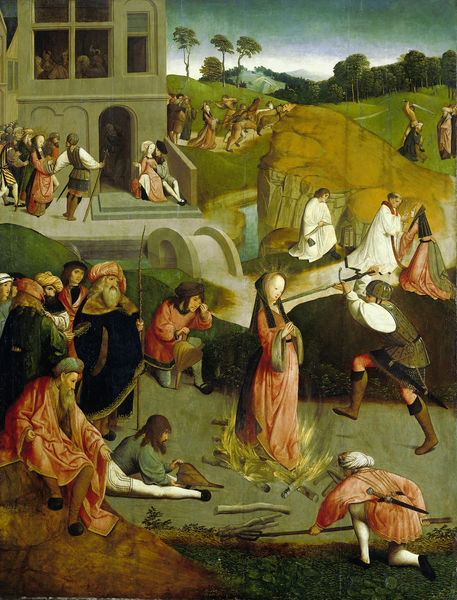
Titel: Het martelaarschap van de heilige Lucia
Künstler: Meester van de Kruisafneming van Figdor
Standort: Amsterdam
Institution: Rijksmuseum
Schlagwörter: baum, feuer, gemälde, himmel, mann, wasser, bäume, fluss, landschaft, menschen, fenster, frau, holz, männer, tür, gebäude, haus, rot, wiese, bart, architektur, brücke, gewand, paar, wald, pferd, pferde, stock, stab, berge, fels, flus, treppe, kreuz, palast, brennen, flammen, schwert, heiligenschein, mittelalter, priester, mönch, geistliche, mönche, prozession, holländisch, heilige, maria, turban, holzbein, hexe, verbrennung, martyrium, märtyrerin, missionar, verbrennen, scheiterhaufen, blasebalg, heiligenlegende, begen, martyrerin